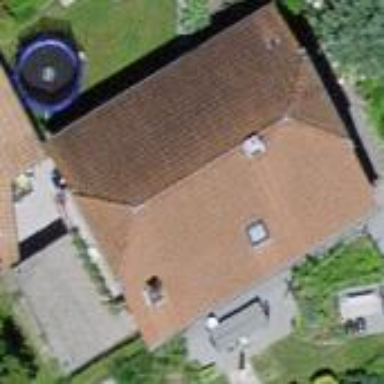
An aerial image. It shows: Detached building with half-hipped roof shape.